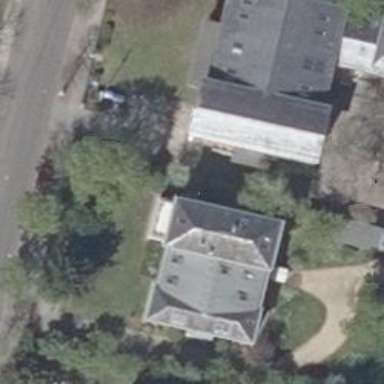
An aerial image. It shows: Historic yellow house with hipped gray roof.